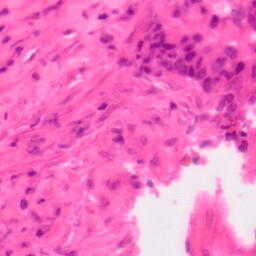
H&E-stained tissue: Colon